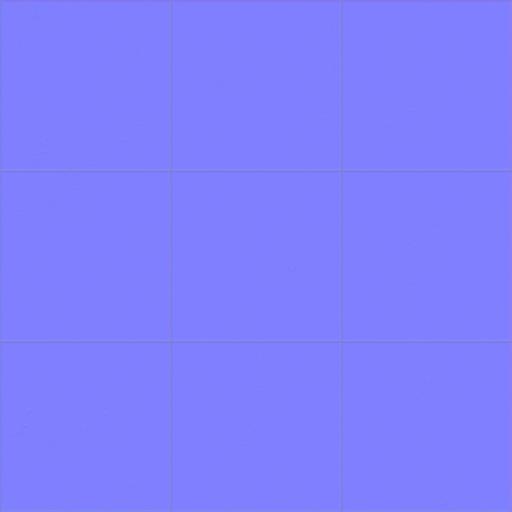
black floor marble pattern tiled tiles white